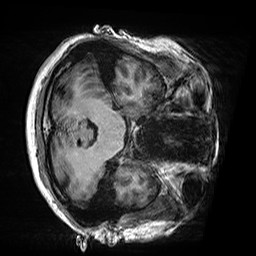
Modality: T1w
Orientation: axial
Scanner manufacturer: siemens
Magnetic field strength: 3 T
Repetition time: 2.5 s
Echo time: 0.00299 s